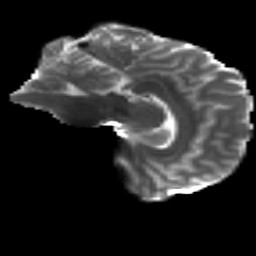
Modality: T2w
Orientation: sagittal
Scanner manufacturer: siemens
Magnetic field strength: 3 T
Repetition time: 4.16 s
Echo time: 0.0806 s